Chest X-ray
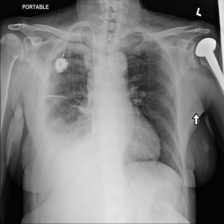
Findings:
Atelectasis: positive
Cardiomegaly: negative
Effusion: positive
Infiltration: positive
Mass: negative
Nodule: negative
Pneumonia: negative
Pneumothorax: negative
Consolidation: negative
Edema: negative
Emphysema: negative
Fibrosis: negative
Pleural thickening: negative
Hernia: negative